Question: I have been reading and following: <URL>
to export my existing play applications to Heroku.
When running , in my terminal everything works
like a charm and my project is created and I can browse it at: xxx.herokuapp.com.
But when I enter Eclipse the project is not "hooked" to Heroku. E.g I'm not able
to
If I go the other way and import the Heroku project with Eclipse, the project is downloaded and "hookup" to Heruko but then the project is located in my git repo and not workspace.
So my question is:
How do I connect my project that are located in my workspace to Heroku so that it's treated like a Eclipse Heroku app?
There is no share option:

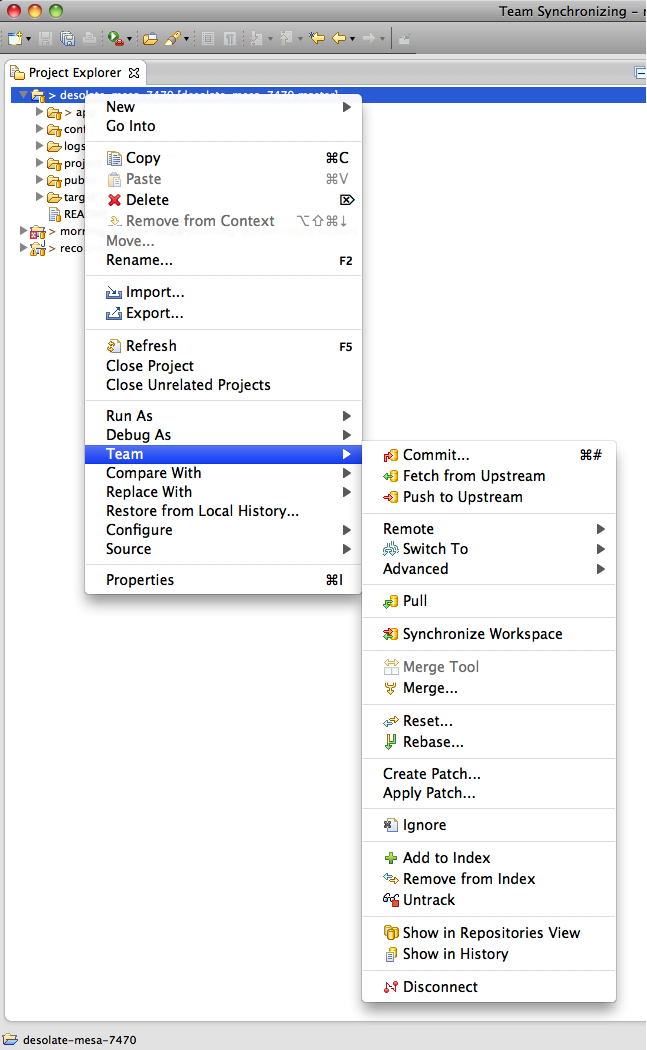
Answer: To setup the project so you can do the Git operations from Eclipse, you need to do the following:
1. Right-click on the project in the Project Explorer and select Team
2. Select Share Project...
3. Select Git and then Next
4. Leave the defaults as they are and select Finish
To upload the app to Heroku, do the following (after your changes are committed to the Git repo):
1. Right-click on the project in the Project Explorer and select Team
2. Go to the Remote sub-menu and select Push...
3. Leave the defaults as they are (the Heroku Remote Git repo should be selected) and select Finish